Field crop: tomato
Growth stage: 1
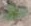
Species: solanum